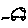
Label: car